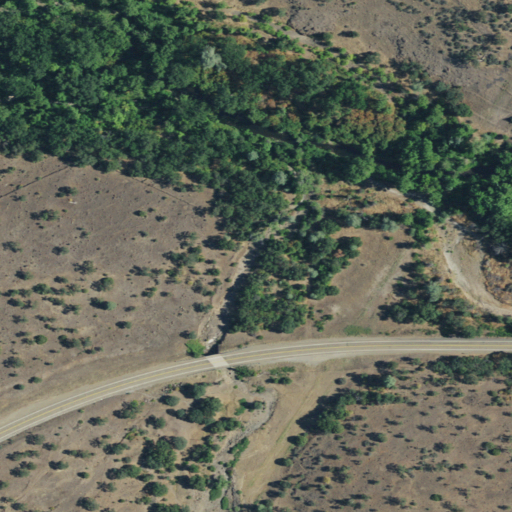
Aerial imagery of valley in California named Palmer Gulch containing shrub, woody wetlands, low intensity development, open development, herbaceous wetlands, and medium intensity development